Brain MRI, t1w sequence, axial 2D slice.
Patient: age 24, sex F, weight 95 kg, height 1.95 m
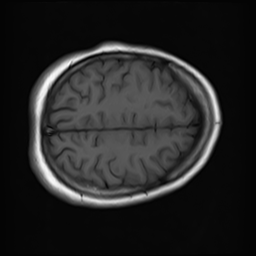